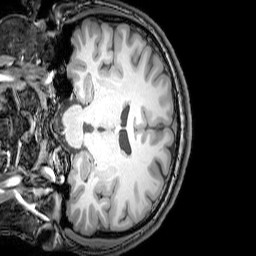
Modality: T1w
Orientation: coronal
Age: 22
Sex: male
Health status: healthy
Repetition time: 0.081 s
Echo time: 0.037 s